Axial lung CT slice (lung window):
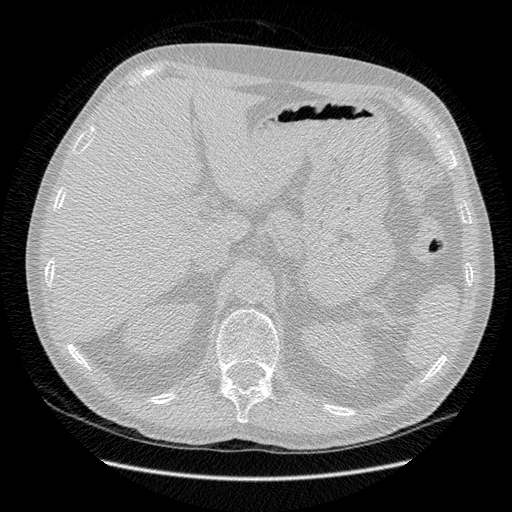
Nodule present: no